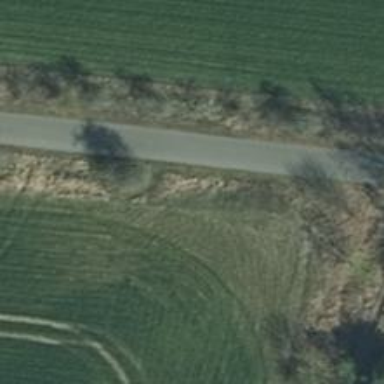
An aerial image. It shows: Asphalt service road.